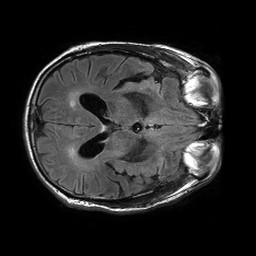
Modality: FLAIR
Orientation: axial
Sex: male
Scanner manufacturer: philips
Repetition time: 11 s
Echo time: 0.125 s